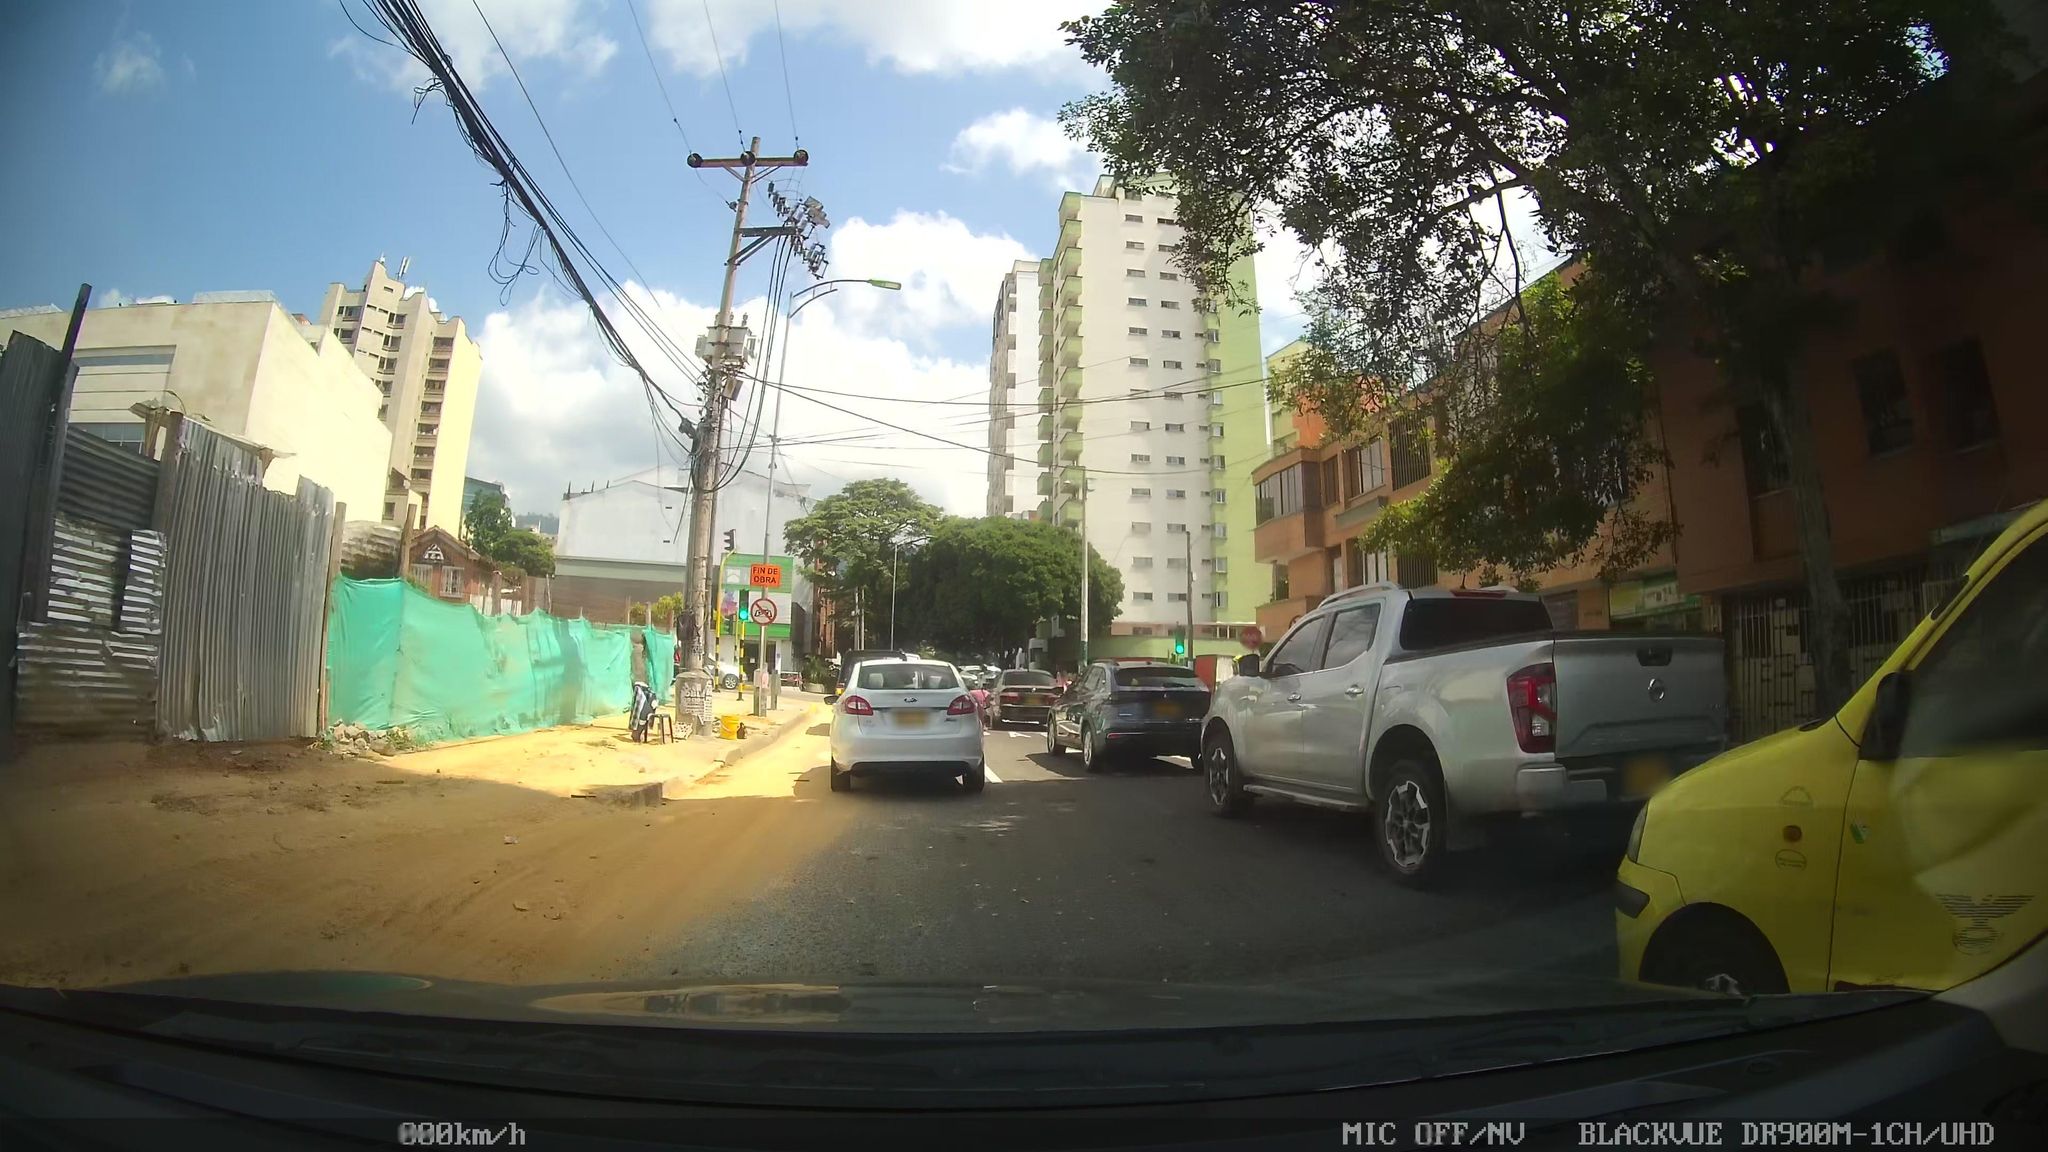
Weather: clear
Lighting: day
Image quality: good
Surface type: driving surface
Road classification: secondary
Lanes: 3, 2
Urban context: urban centre
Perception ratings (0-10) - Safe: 1.84, Lively: 8.39, Beautiful: 1.27, Boring: 6.36, Depressing: 3.53, Wealthy: 0.52